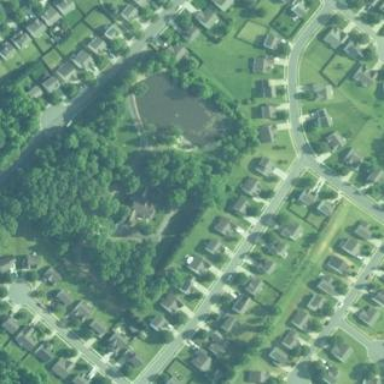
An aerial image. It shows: Residential area consisting of single-family homes.